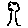
Label: tree